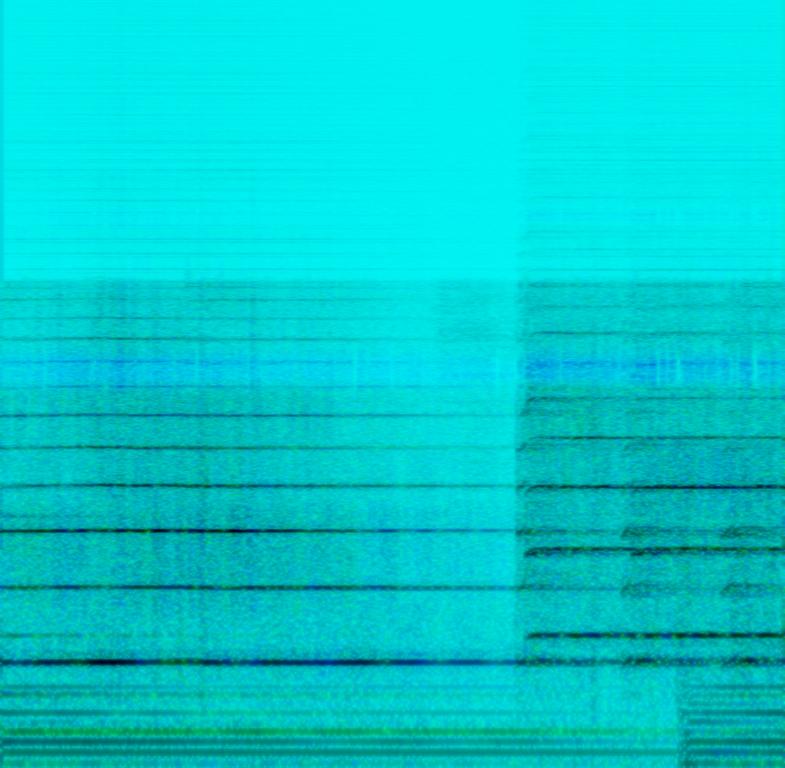
This is the type of horn that would be heard in a distant battlecry. The clip features just this war horn sitting on top of a deep, low ringing and sustained bass. There is  reverb applied to the sound of the horn.